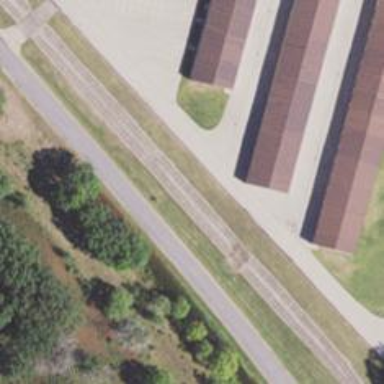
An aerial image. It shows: Railway siding for service.